Field crop: tomato
Growth stage: 1
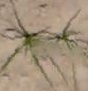
Species: cyperus